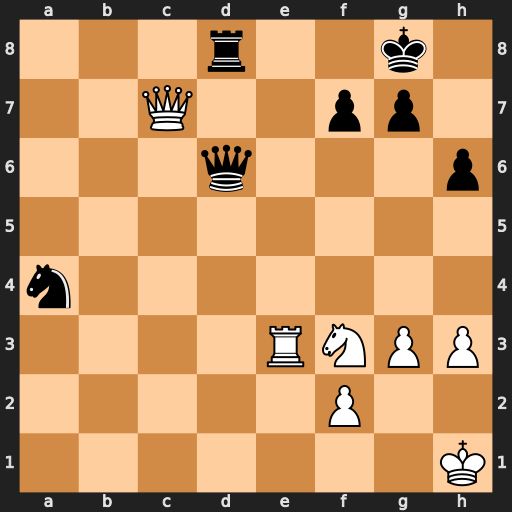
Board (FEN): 3r2k1/2Q2pp1/3q3p/8/n7/4RNPP/5P2/7K
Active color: w
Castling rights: -
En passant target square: -
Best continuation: Re8+ Rxe8 Qxd6